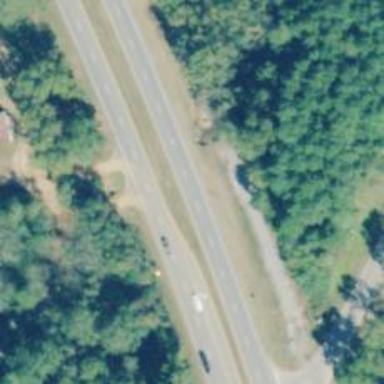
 designated as trunk highway. It is dual carriageway."